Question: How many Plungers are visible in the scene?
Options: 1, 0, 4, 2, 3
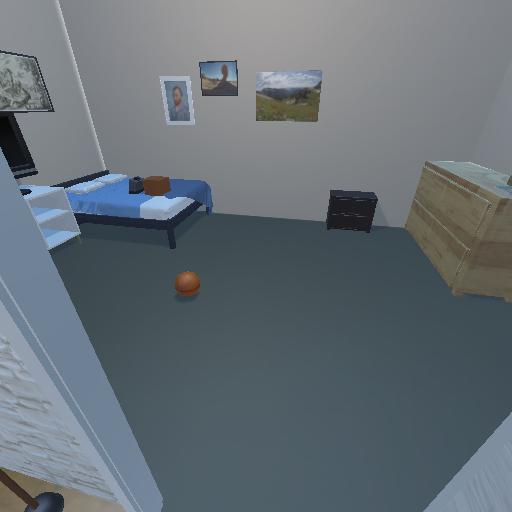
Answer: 1